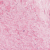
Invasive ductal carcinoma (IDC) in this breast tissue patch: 0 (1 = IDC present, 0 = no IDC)